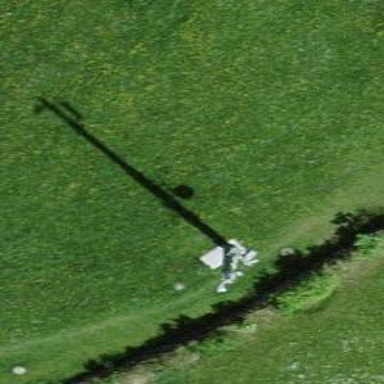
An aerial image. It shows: Mast structure.